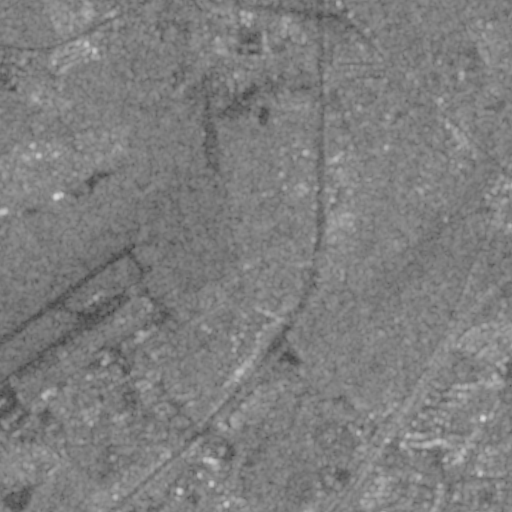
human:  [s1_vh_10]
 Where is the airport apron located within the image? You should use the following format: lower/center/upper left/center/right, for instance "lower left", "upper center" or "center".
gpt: The airport apron is located in the lower left of the image.
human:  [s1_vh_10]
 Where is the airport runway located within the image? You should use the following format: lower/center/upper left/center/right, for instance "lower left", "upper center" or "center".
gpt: The airport runway is located in the lower left of the image.
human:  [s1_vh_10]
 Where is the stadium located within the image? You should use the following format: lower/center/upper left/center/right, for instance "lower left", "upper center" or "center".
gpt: The stadium is located in the lower center of the image.
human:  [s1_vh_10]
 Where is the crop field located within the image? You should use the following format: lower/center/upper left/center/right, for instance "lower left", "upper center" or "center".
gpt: There is no crop field in the image.

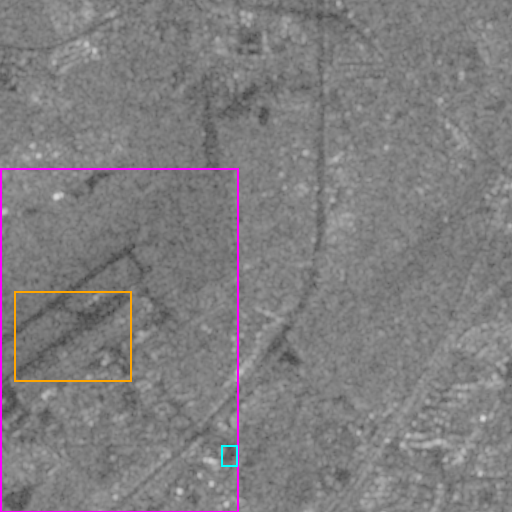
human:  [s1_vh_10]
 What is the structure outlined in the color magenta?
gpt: The structure outlined in magenta is an airport.
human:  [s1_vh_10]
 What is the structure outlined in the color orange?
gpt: The structure outlined in orange is an airport apron.
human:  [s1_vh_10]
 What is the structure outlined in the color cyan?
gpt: The structure outlined in cyan is a stadium.
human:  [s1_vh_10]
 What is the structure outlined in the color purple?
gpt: There is no purple outline.